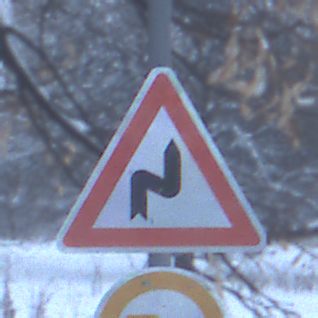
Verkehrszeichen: DoppelkurveRechts
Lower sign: UeberholverbotKraftfahrzeuge
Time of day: Midday
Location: Outdoor (Nature)
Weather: Overcast
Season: Winter
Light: Natural